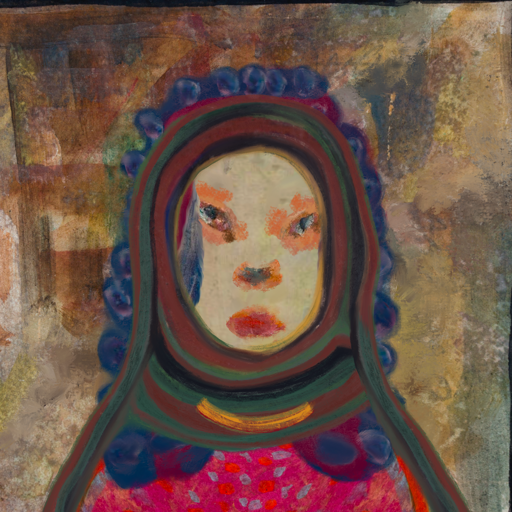
Background: Mosgoul, Head And Neck Front: Hill_Girl, Face Front: Boggyland, Bust: Sisters, Hair Front: Hill_Girl, Head Accessory: After_Raid_Scarf, Second Necklace: Blank, Necklace: Mother_And_Son_Son, Baby: Blank